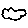
Label: cloud